Question: I'm using <URL> and trying to export the face mesh:

<URL>
I tried to export it like so:
'''
void testApp::exportOBJ(ofMesh m,const string name){
obj.open(ofToDataPath(name),ofFile::WriteOnly);
obj << "vertices:
";
for(int i = 0 ; i < m.getNumVertices(); i++) {
ofVec3f v = m.getVertex(i);
obj << "v " + ofToString(v.x) + " " + ofToString(v.y) + " " + ofToString(v.z) + "
";
}
obj << "faces:
";
for(int i = 0 ; i < m.getNumIndices(); i += 3)
obj << "f " + ofToString(m.getIndex(i)) + " " + ofToString(m.getIndex(i+1)) + " " + ofToString(m.getIndex(i+2)) + "
";
obj << "
";
obj.close();
cout << "wrote " << name << endl;
}
'''
But on osx I can't open the mesh (tried with meshlab/blender/wings3d).
I've managed to open the same mesh on windows with rhino, and it looks mostly like a face,
but some vertices are really distorted/in the wrong location, so my guess is I'm doing something wrong with the indices, but not sure what/how.
Here's an example .obj exported:
'''
vertices:
v -20.6022 -5.66773 21.5579
v -19.8261 -0.419152 20.9754
v -18.7688 4.80224 20.5902
v -17.4952 9.82323 18.4562
v -15.6561 14.3357 13.5869
v -12.5987 17.9449 8.00129
v -8.53776 20.5398 3.32444
v -3.94841 22.2104 -0.892325
v 1.02873 22.4121 -4.53705
v 6.18366 21.5766 -0.714729
v 10.605 19.0508 3.50892
v 14.2893 15.6505 8.12131
v 17.009 11.5584 13.606
v 18.5784 6.98063 18.3654
v 19.3276 2.1372 20.5367
v 19.64 -2.84804 20.831
v 19.5423 -7.82872 21.2609
v -17.327 -14.5225 0.123951
v -14.9373 -16.7636 -1.52573
v -11.8495 -17.9108 -2.87878
v -8.56141 -18.0651 -4.1774
v -5.32835 -17.4937 -5.38178
v 2.79548 -17.8005 -5.4358
v 5.63979 -18.6976 -4.14262
v 8.66089 -18.956 -2.80534
v 11.6497 -18.4135 -1.37405
v 14.2054 -16.789 0.341925
v -0.408693 -11.8925 -4.88226
v -0.180875 -8.73332 -7.72351
v <PHONE> -5.60233 -10.714
v 0.231803 -2.47574 -13.552
v -2.84584 1.30904 -6.47237
v -1.12265 1.67075 -7.31997
v 0.671659 1.72685 -8.1004
v 2.29284 1.47247 -7.20141
v 3.78514 0.901742 -6.43822
v -12.9266 -9.93115 -0.801998
v -11.0504 -11.234 -1.02927
v -8.72255 -11.4499 -1.16927
v -6.69202 -10.4231 -1.045
v -8.72807 -9.76957 -1.15914
v -10.8849 -9.54587 -1.06901
v 4.84169 -11.0086 -0.905979
v 6.64327 -12.2275 -1.11565
v 8.91755 -12.4115 -0.967128
v 10.9016 -11.366 -0.685089
v 8.99931 -10.6743 -0.93854
v 6.88148 -10.6499 -0.986586
v -6.31415 9.57306 -2.88979
v -4.28127 7.70573 -5.03882
v -1.92705 6.22388 -6.66532
v 0.757197 6.1971 -8.35617
v 3.3569 5.91561 -6.45012
v 5.76649 7.07784 -4.82012
v 7.81309 8.75701 -2.65881
v 5.91403 10.1098 -3.89979
v 3.55874 10.8651 -5.05484
v 1.01962 11.0854 -6.49424
v -1.54786 11.1077 -5.23493
v -4.05109 10.6435 -4.02293
v -1.89044 8.35439 -5.36359
v 0.896875 8.06717 -7.44355
v 3.61175 8.07349 -5.06538
v 3.60898 8.43406 -4.47627
v 0.941186 8.54596 -6.41103
v -1.78114 8.73121 -4.70015
faces:
f 20 21 23
f 21 22 23
f 0 1 36
f 15 16 45
f 0 17 36
f 16 26 45
f 17 18 37
f 25 26 44
f 17 36 37
f 26 44 45
f 18 19 38
f 24 25 43
f 18 37 38
f 25 43 44
f 19 20 38
f 23 24 43
f 20 21 39
f 22 23 42
f 20 38 39
f 23 42 43
f 21 22 27
f 21 27 39
f 22 27 42
f 27 28 42
f 27 28 39
f 28 42 47
f 28 39 40
f 1 36 41
f 15 45 46
f 1 2 41
f 14 15 46
f 28 29 40
f 28 29 47
f 2 40 41
f 14 46 47
f 2 29 40
f 14 29 47
f 2 3 29
f 13 14 29
f 29 30 31
f 29 30 35
f 3 29 31
f 13 29 35
f 30 32 33
f 30 33 34
f 30 31 32
f 30 34 35
f 3 4 31
f 12 13 35
f 4 5 48
f 11 12 54
f 5 6 48
f 10 11 54
f 6 48 59
f 10 54 55
f 6 7 59
f 9 10 55
f 7 58 59
f 9 55 56
f 8 57 58
f 8 56 57
f 7 8 58
f 8 9 56
f 4 31 48
f 12 35 54
f 31 48 49
f 35 53 54
f 31 49 50
f 35 52 53
f 31 32 50
f 34 35 52
f 32 33 50
f 33 34 52
f 33 50 51
f 33 51 52
f 48 49 60
f 49 60 50
f 50 60 61
f 50 51 61
f 51 52 61
f 61 62 52
f 52 53 62
f 53 54 62
f 54 55 63
f 55 56 63
f 56 63 64
f 56 57 64
f 64 65 57
f 57 58 65
f 58 59 65
f 48 59 65
'''
Any hints/tips on how I can correctly export this mesh as an .obj ?
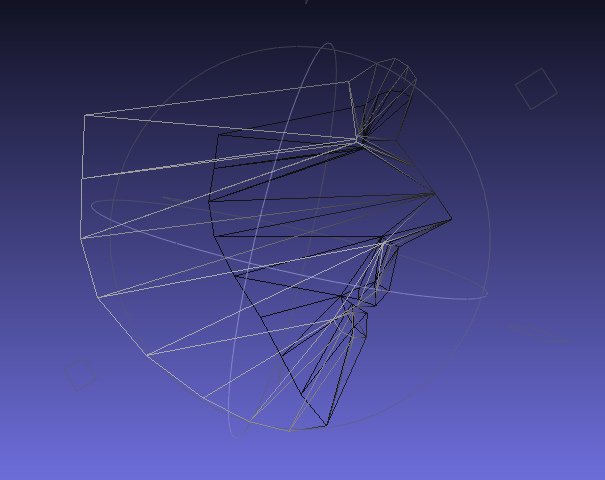
Answer: obj files have a weird face indexing , starting with 1, not 0.
you'll have to add 1 to all your face-indices
---
also you have to comment your comments:
'''
#vertices:
#faces:
'''
instead of
'''
vertices:
faces:
'''